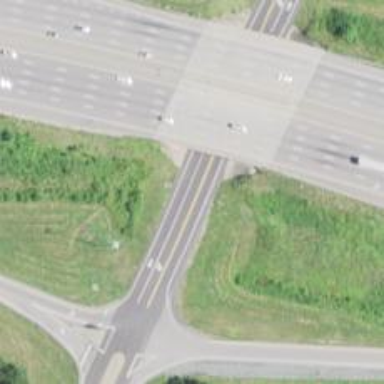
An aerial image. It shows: Primary highway that functions as expressway.